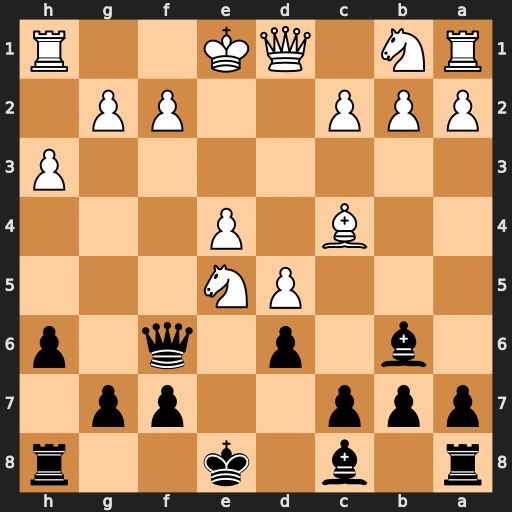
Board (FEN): r1b1k2r/ppp2pp1/1b1p1q1p/3PN3/2B1P3/7P/PPP2PP1/RN1QK2R
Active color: b
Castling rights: KQkq
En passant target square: -
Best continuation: Qxf2#